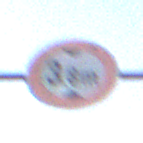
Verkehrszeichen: TatsaechlicheHoehe
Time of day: SunriseSunset
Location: Outdoor (Suburban)
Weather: Clear
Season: NotSpecified
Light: Natural